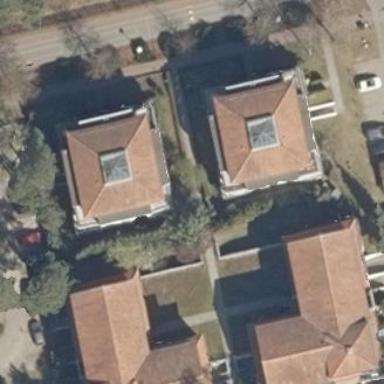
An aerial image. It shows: Apartment building with quadruple saltbox roof shape.